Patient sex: F
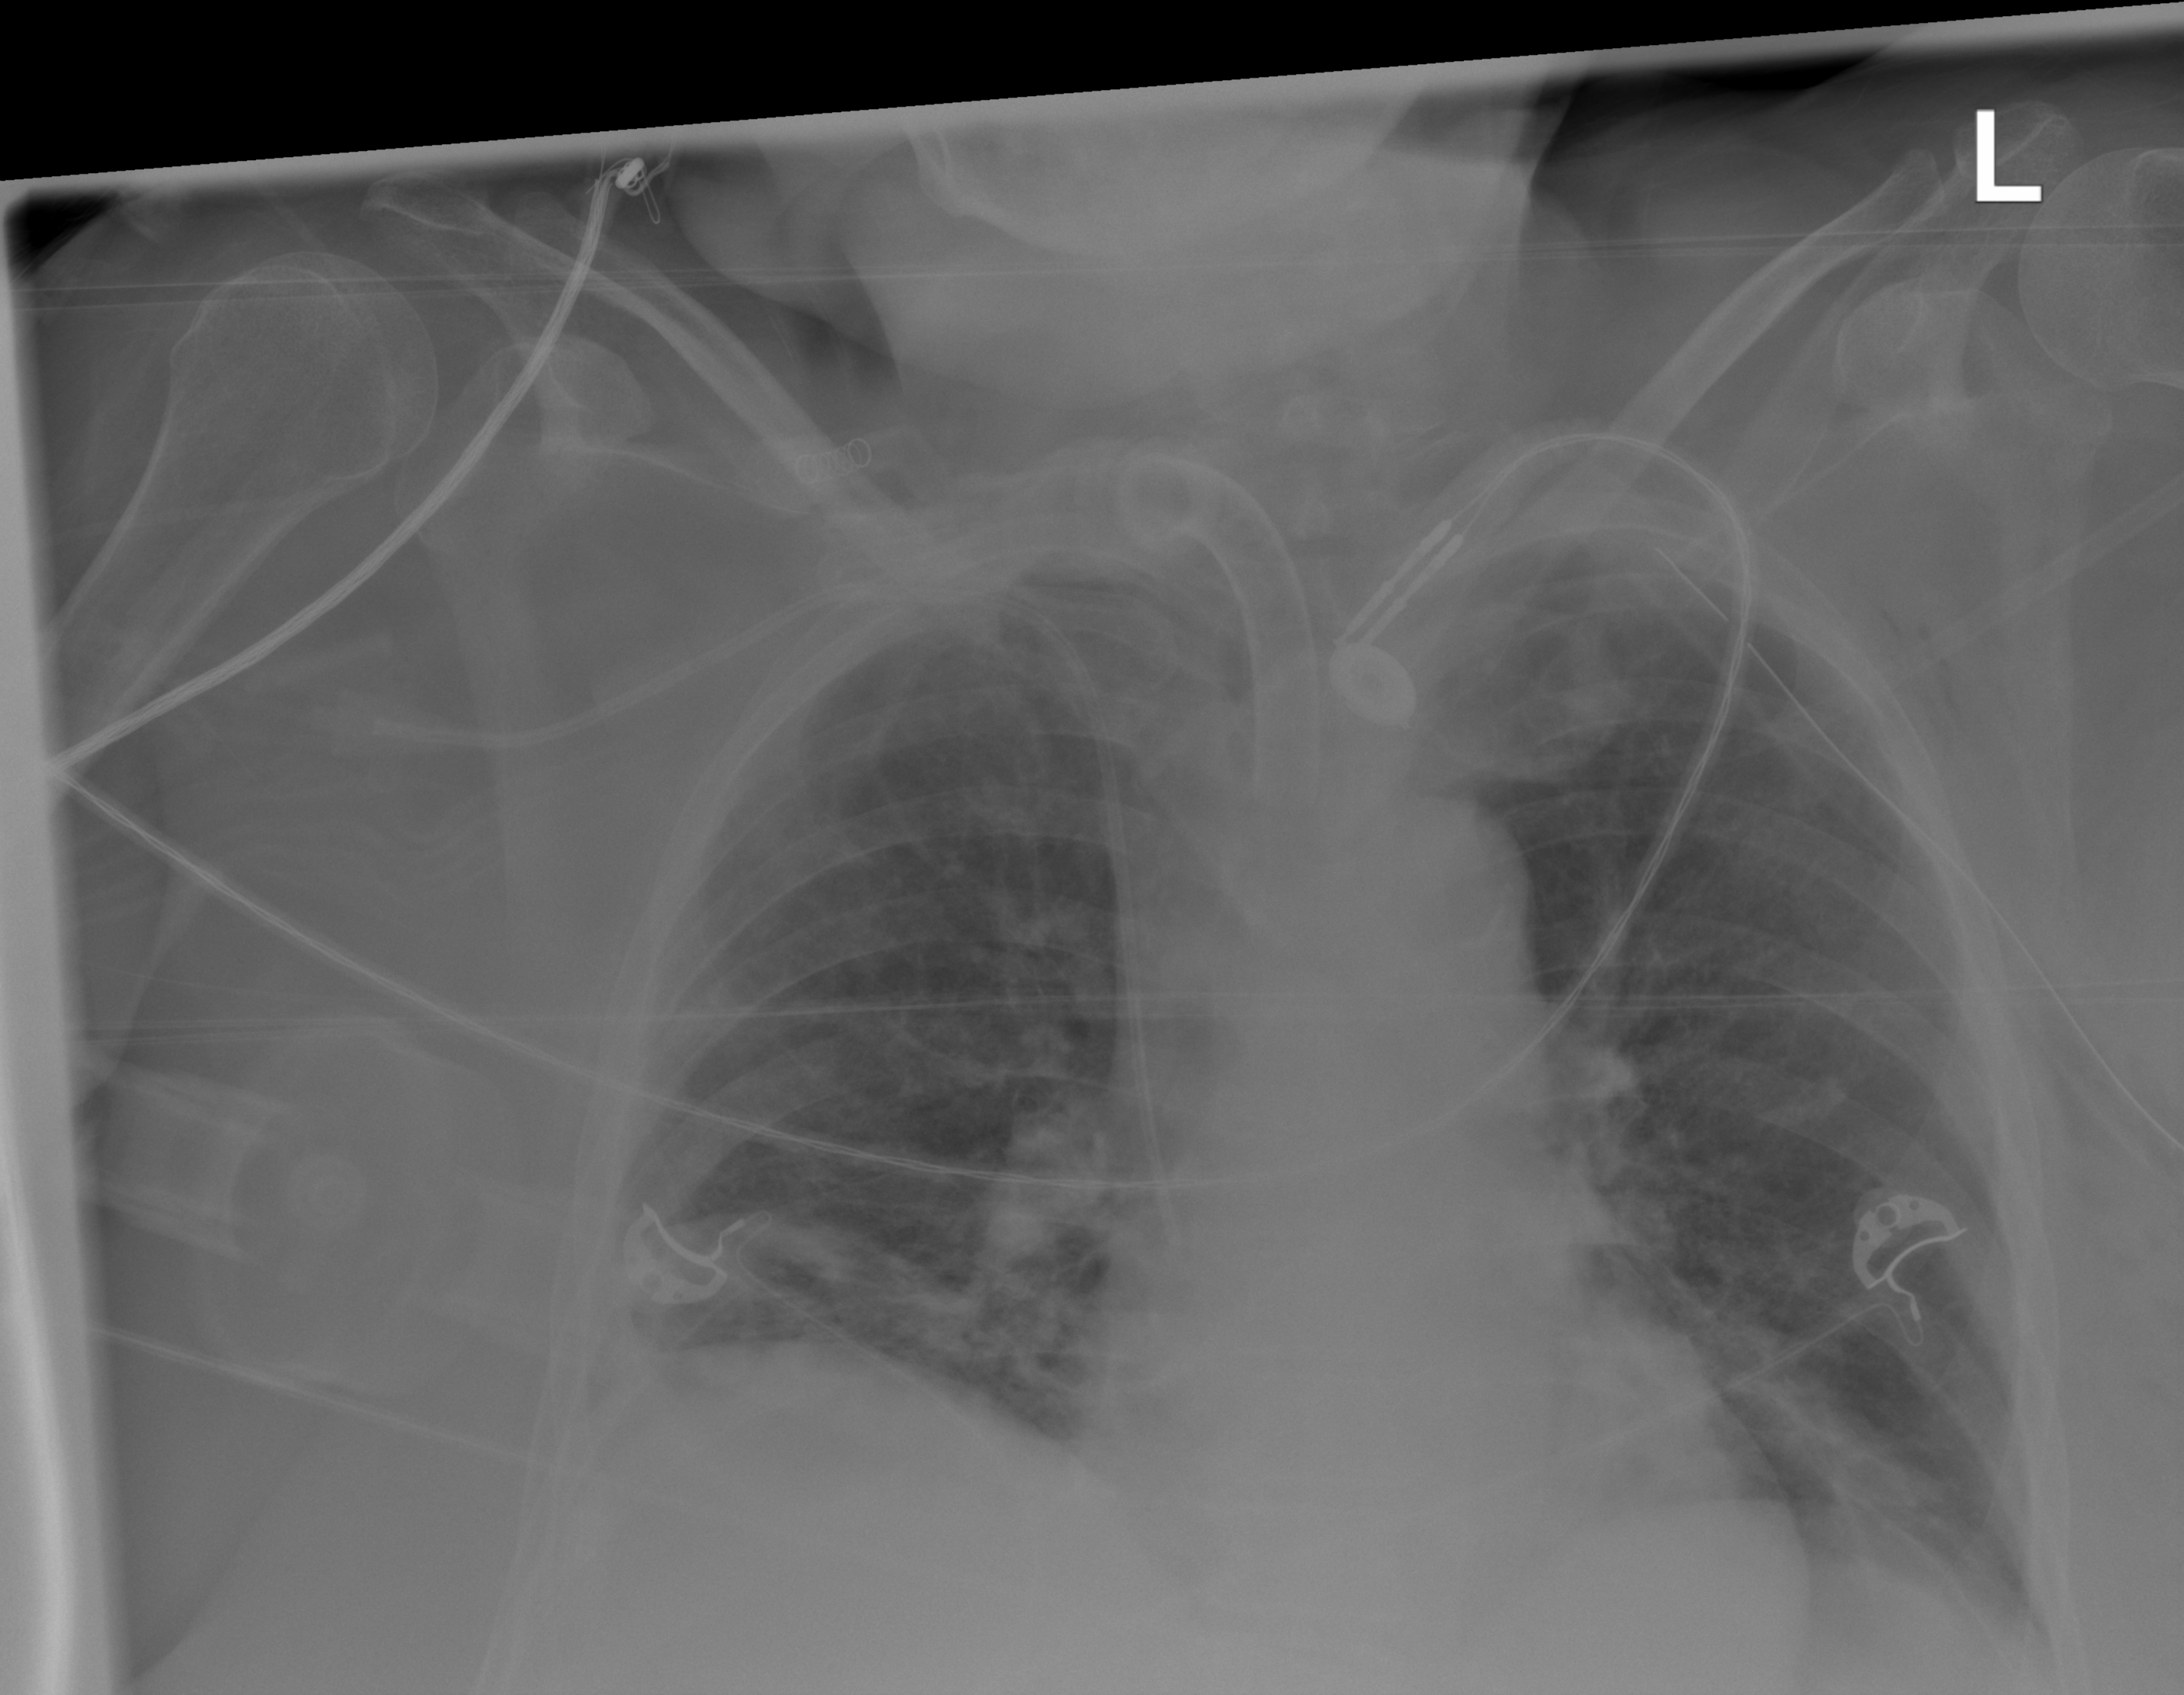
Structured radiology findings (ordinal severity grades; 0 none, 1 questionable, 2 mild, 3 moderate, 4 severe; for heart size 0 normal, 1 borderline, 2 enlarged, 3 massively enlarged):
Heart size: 0
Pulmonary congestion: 0
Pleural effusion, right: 0
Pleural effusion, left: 0
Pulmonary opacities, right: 2
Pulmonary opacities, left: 2
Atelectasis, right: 2
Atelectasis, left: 2